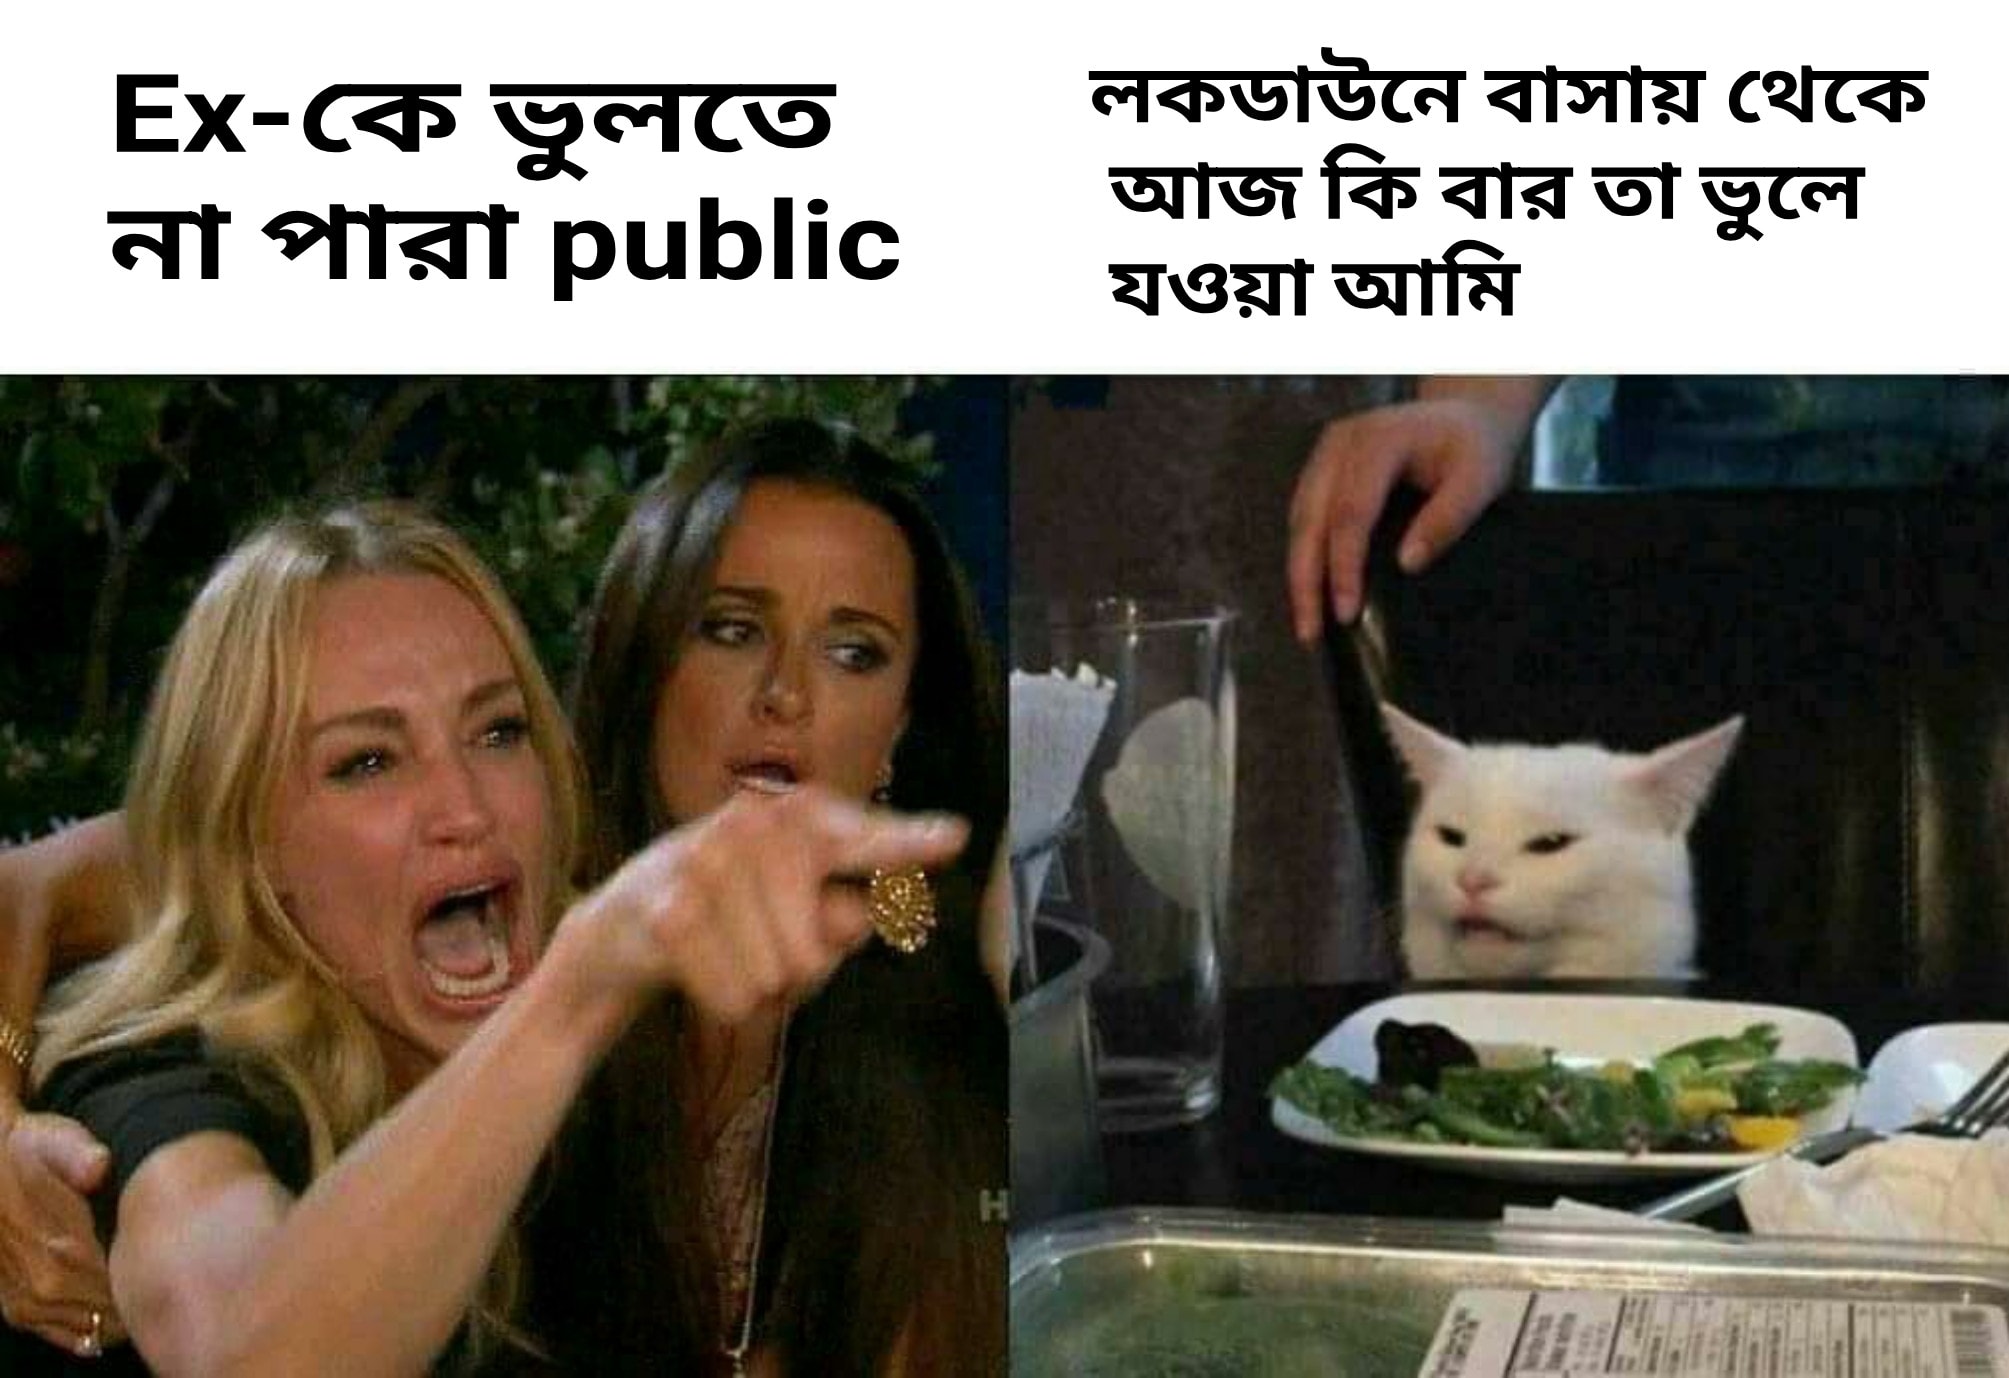
Caption: Ex- কে ভুলতে না পারা public   লকডাউনে বাসায় থেকে আজ কি বার তা ভুলে যাওয়া আমি
Label: non-hate